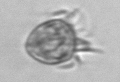
Label: Ciliophora